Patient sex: F
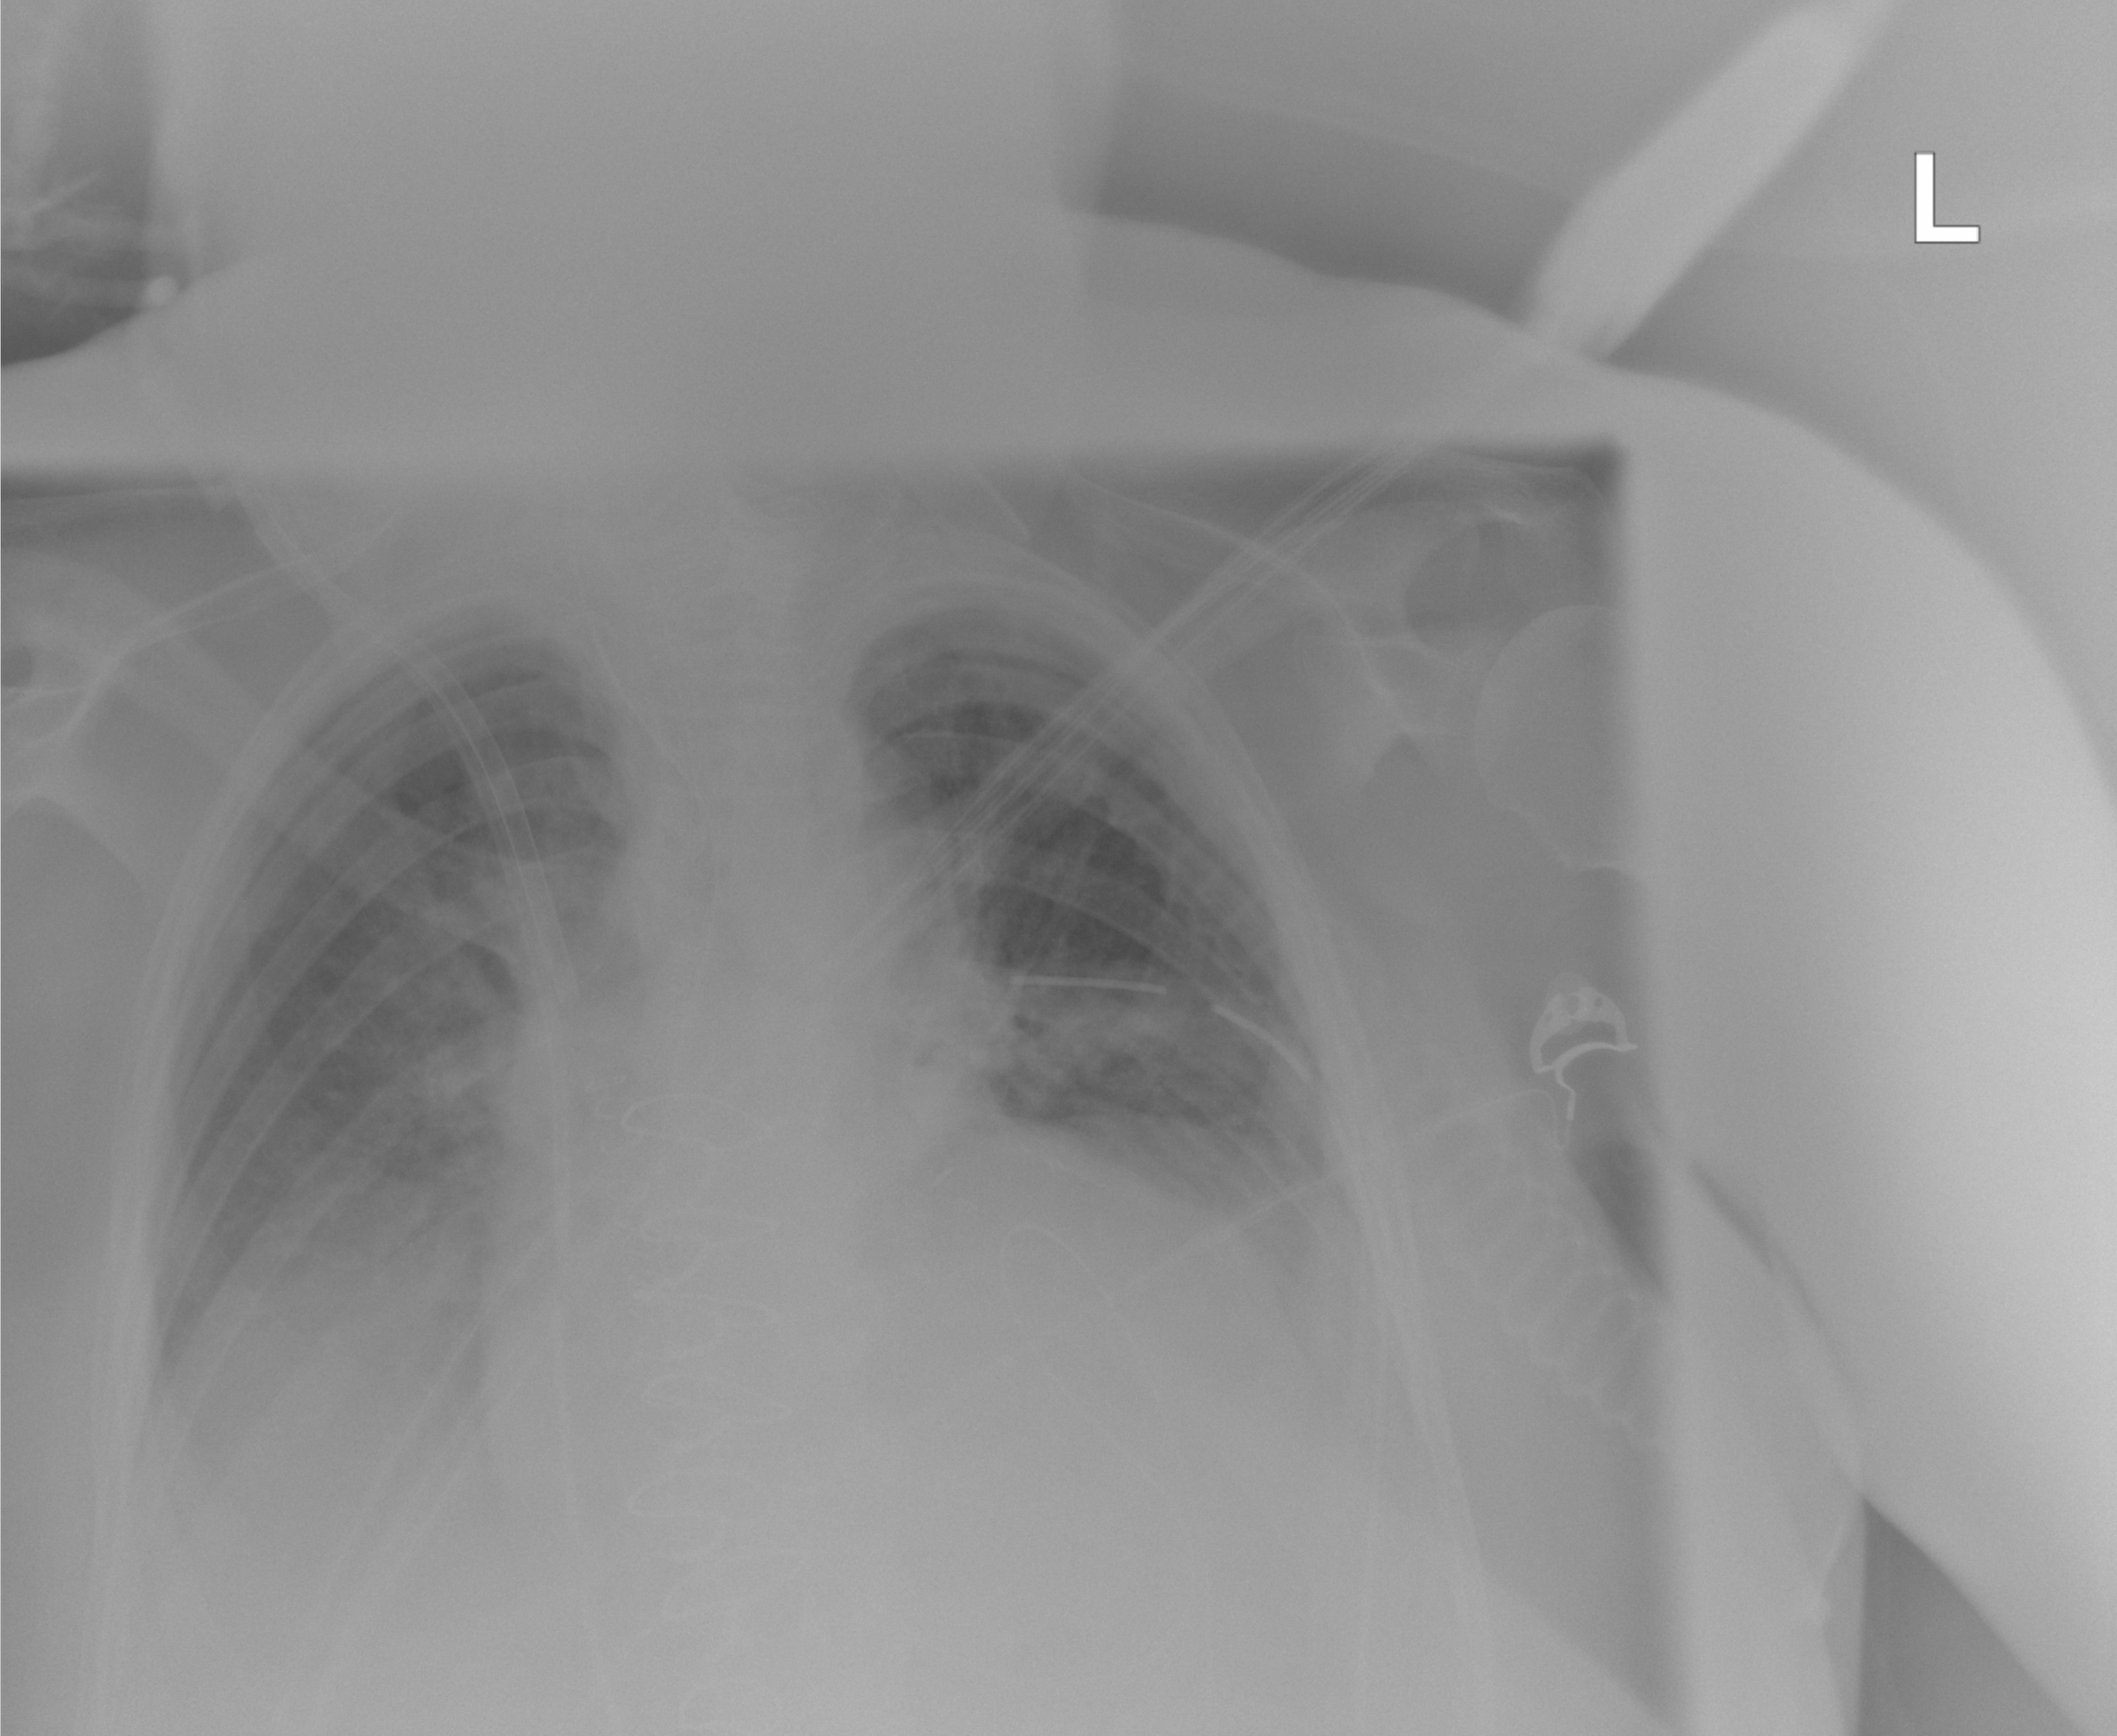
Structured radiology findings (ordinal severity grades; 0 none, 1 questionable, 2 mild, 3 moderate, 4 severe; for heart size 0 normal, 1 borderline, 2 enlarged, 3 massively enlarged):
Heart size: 0
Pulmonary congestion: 0
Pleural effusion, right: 2
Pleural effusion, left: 1
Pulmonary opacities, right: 0
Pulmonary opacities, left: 0
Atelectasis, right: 2
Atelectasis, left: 2